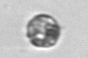
Label: coccolithophorid